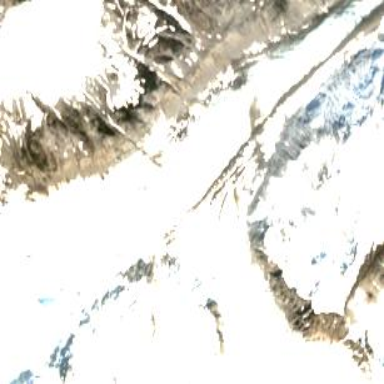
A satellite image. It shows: Majestic glacier in the distance.